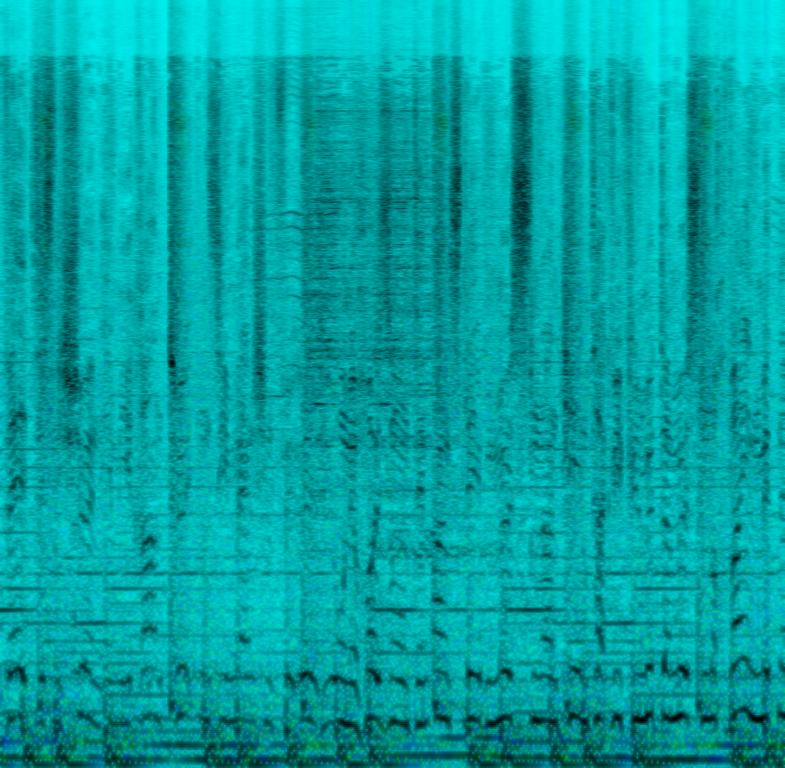
The low quality recording features a hip hop track that consists of flat male vocal rapping over smooth bass, high pitched female vocal, mellow piano melody, shimmering tambourine layered with punchy snare, followed by soft kick and crash cymbal hits. It sounds groovy and emotional, even though the recording is muffled and kind of dull, due to the bad mixing.